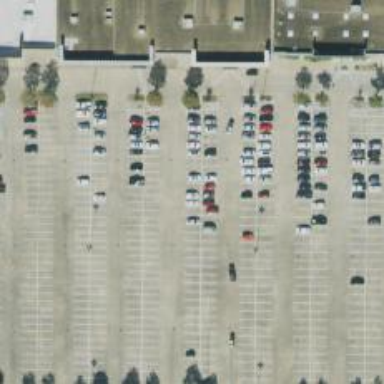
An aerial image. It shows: Parking space is available.